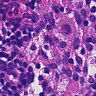
Metastatic tissue present: no